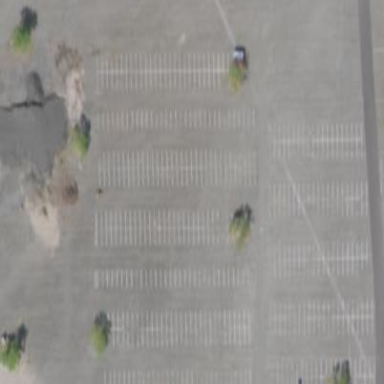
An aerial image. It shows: Asphalt parking lot.